Question: I am trying to create a heat map using Google Maps API. I am getting the map but not the heat values on the co-ordinates. Given below ids the code:
'''
<!DOCTYPE html>
<html>
<head>
<meta name="viewport" content="initial-scale=1.0, user-scalable=no" />
<style type="text/css">
html { height: 100% }
body { height: 100%; margin: 0; padding: 0 }
#map_canvas { height: 100% }
</style>
<script type="text/javascript"
src="https://maps.googleapis.com/maps/api/js?key=APIKEY&sensor=true">
</script>
<script type="text/javascript">
function initialize() {
var mapOptions = {
zoom: 3,
center: new google.maps.LatLng(8.881928, 76.592758),
mapTypeId: google.maps.MapTypeId.ROADMAP
}
var map = new google.maps.Map(document.getElementById("map_canvas"), mapOptions);
}
function loadScript() {
var script = document.createElement("script");
script.type = "text/javascript";
script.src = "http://maps.googleapis.com/maps/api/js?key=APIKEY&sensor=true&callback=initialize";
document.body.appendChild(script);
}
window.onload = loadScript;
</script>
<script>
var heatMapData = [
{location: new google.maps.LatLng(8.8678, 76.5623 },
{location: new google.maps.LatLng(9.5674, 77.5623)},
{location: new google.maps.LatLng(10.7821, 78.447)},
{location: new google.maps.LatLng(12.4523, 79.443)},
{location: new google.maps.LatLng(37.782, -122.441)},
{location: new google.maps.LatLng(37.782, -122.439)},
{location: new google.maps.LatLng(37.782, -122.435)},
{location: new google.maps.LatLng(37.785, -122.447)},
{location: new google.maps.LatLng(37.785, -122.445)},
{location: new google.maps.LatLng(37.785, -122.441)},
{location: new google.maps.LatLng(37.785, -122.437)},
{location: new google.maps.LatLng(37.785, -122.435)}
];
var heatmap = new google.maps.visualization.HeatmapLayer({
data: heatMapData
});
heatmap.setOptions({radius: heatmap.get('20')});
heatmap.setMap(map);
</script>
</head>
<body onload="initialize()">
<div id="map_canvas" style="width:100%; height:100%"></div>
</body>
</html>
'''
This is the screenshot of the output. Could anyone help me in this?

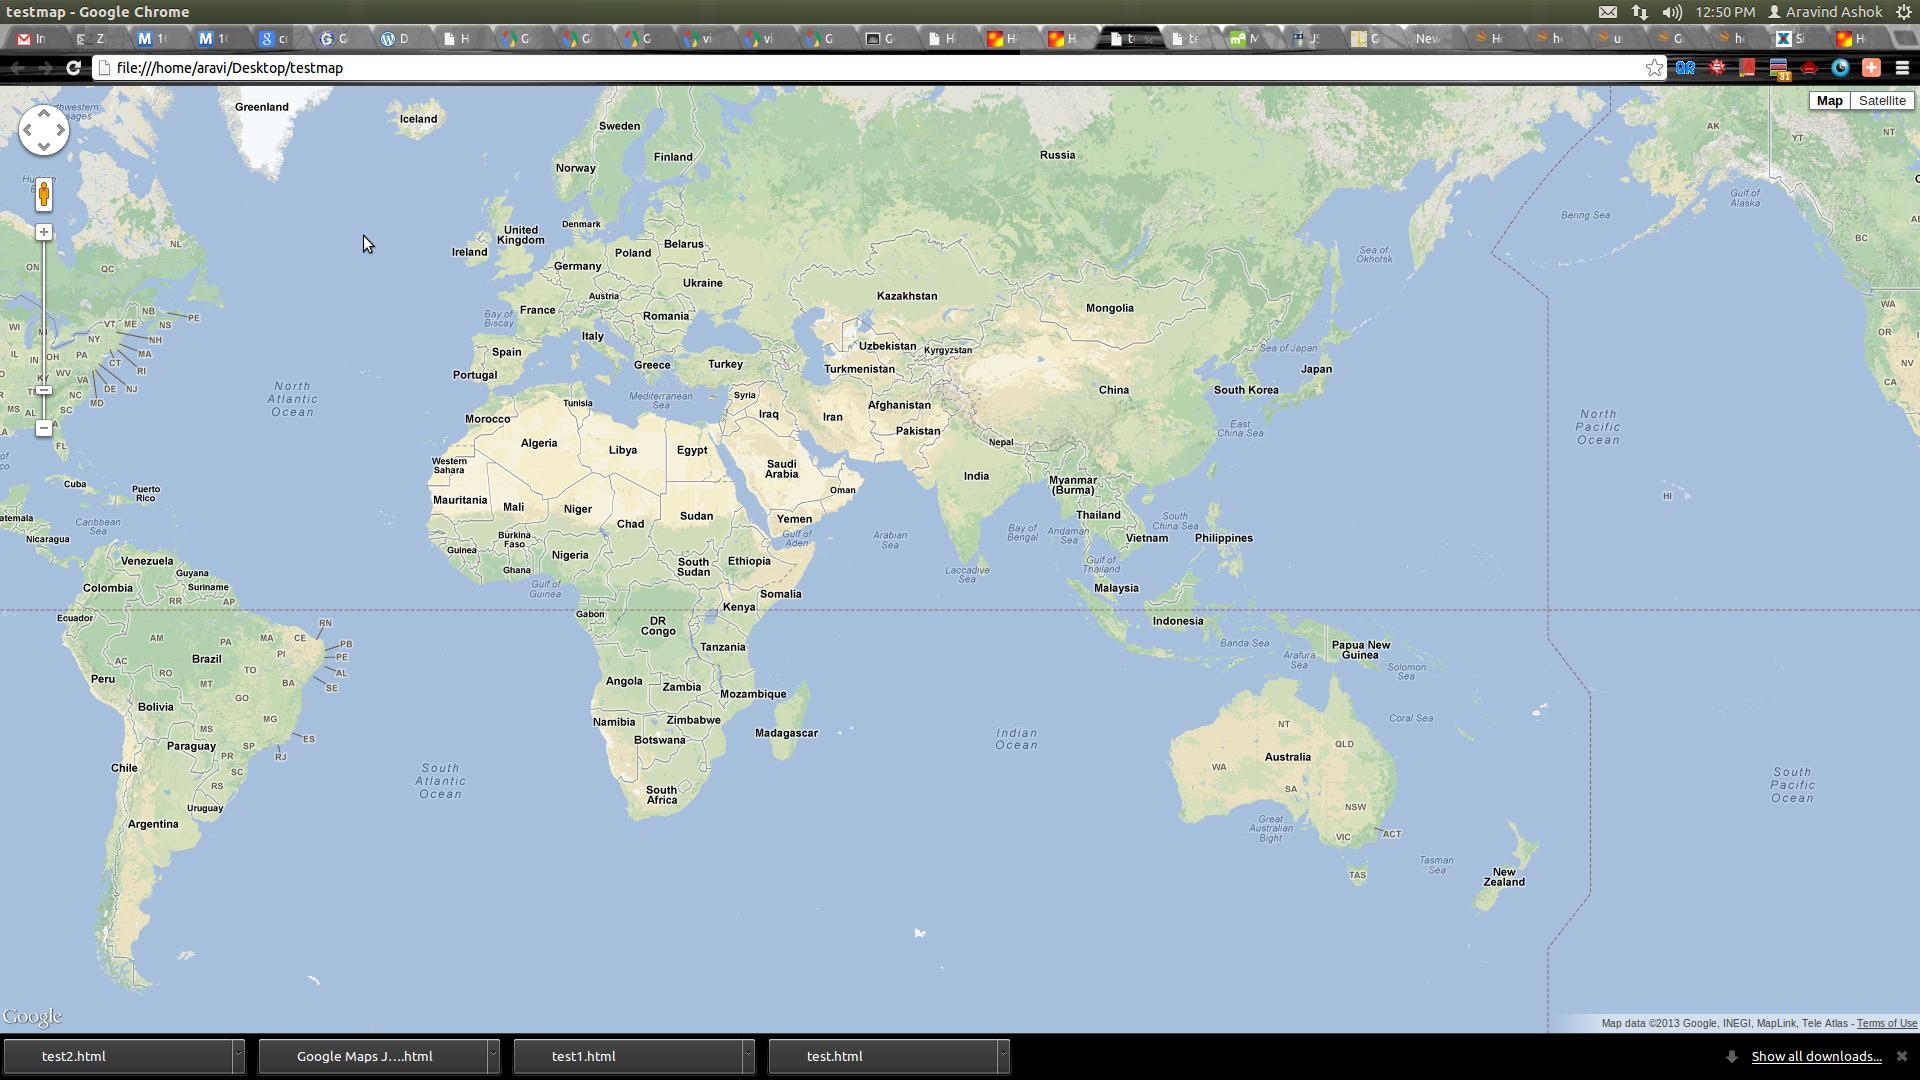
Answer: According to the <URL>, you should be passing an array of 'google.maps.LatLng' objects to the 'HeatmapLayer' as 'data'.
Try this:
'''
var heatMapData = [
new google.maps.LatLng(8.8678, 76.5623),
new google.maps.LatLng(9.5674, 77.5623),
new google.maps.LatLng(10.7821, 78.447),
new google.maps.LatLng(12.4523, 79.443),
new google.maps.LatLng(37.782, -122.441),
new google.maps.LatLng(37.782, -122.439),
new google.maps.LatLng(37.782, -122.435),
new google.maps.LatLng(37.785, -122.447),
new google.maps.LatLng(37.785, -122.445),
new google.maps.LatLng(37.785, -122.441),
new google.maps.LatLng(37.785, -122.437),
new google.maps.LatLng(37.785, -122.435)
];
'''
Also, you need to load the 'google.maps.visualization' library by adding '&libraries=visualization' to the end of the URL when you include the Google Maps API.
<URL>